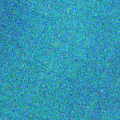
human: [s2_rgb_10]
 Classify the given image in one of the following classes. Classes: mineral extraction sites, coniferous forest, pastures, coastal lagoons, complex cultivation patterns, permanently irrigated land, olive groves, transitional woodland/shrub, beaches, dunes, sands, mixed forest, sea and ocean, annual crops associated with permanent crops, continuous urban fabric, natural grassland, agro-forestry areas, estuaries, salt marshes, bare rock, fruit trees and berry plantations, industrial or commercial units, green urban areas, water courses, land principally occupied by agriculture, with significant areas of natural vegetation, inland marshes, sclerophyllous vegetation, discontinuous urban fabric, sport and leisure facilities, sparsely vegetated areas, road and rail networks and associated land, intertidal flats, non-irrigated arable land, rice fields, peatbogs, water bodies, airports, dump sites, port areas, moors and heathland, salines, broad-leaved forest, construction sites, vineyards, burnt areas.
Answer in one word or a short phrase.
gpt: sea and ocean